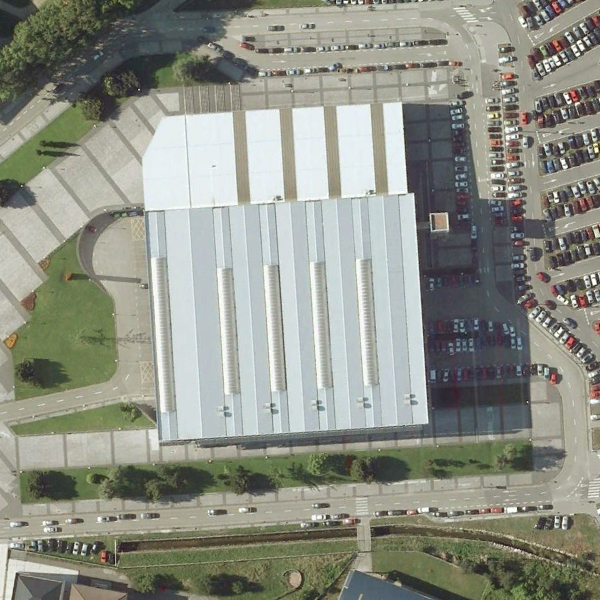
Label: Center